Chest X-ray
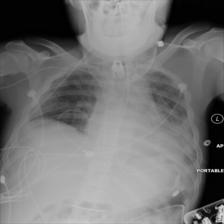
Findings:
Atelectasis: negative
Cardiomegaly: negative
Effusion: negative
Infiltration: negative
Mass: negative
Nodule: negative
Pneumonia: negative
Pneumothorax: negative
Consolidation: negative
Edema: negative
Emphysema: negative
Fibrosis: negative
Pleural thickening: negative
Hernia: negative